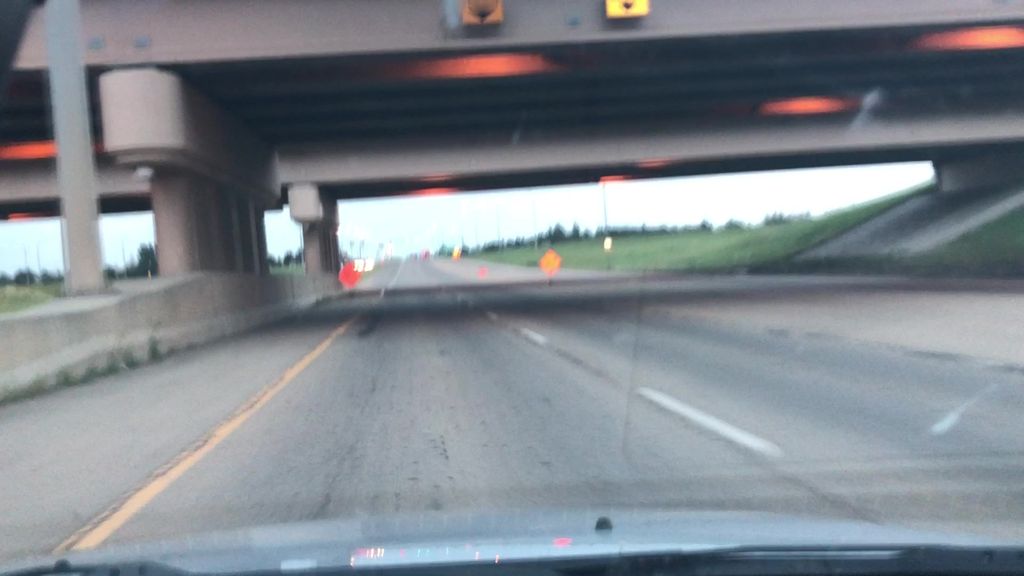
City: edmonton